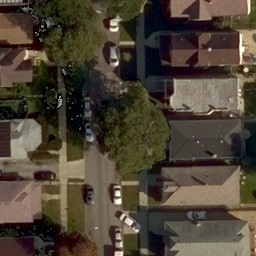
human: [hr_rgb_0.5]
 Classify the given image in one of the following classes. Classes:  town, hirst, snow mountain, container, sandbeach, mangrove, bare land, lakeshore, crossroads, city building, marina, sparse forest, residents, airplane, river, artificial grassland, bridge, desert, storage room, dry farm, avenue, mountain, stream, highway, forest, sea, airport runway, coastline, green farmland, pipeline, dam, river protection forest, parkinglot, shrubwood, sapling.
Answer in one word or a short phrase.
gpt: residents